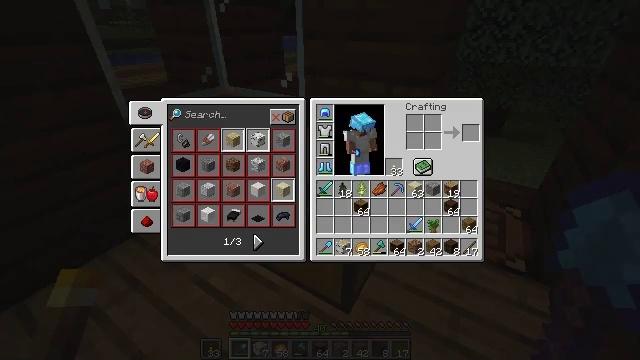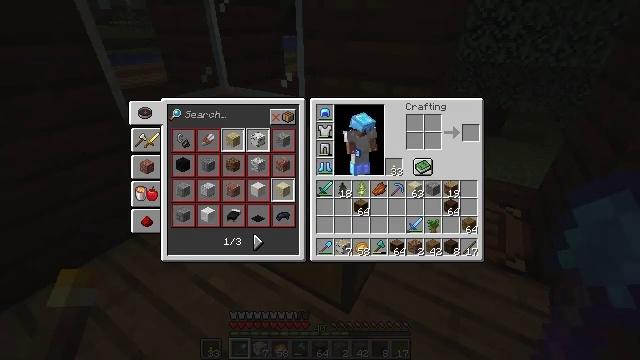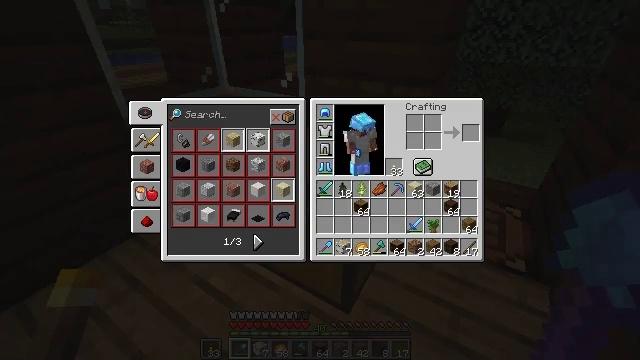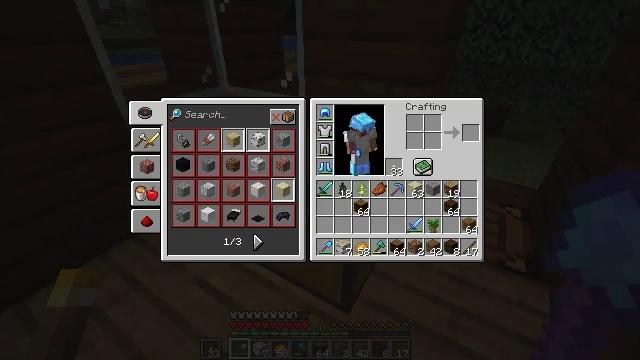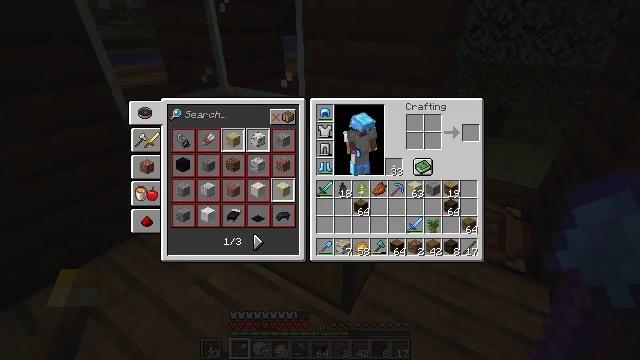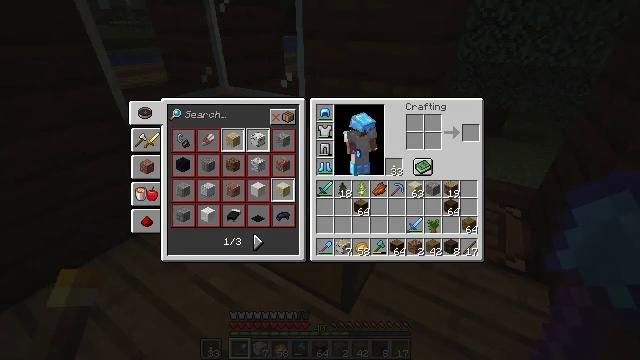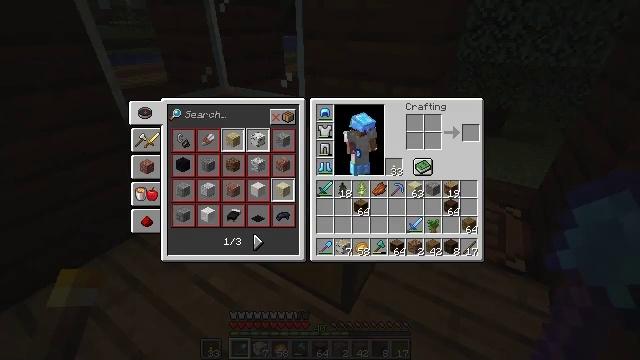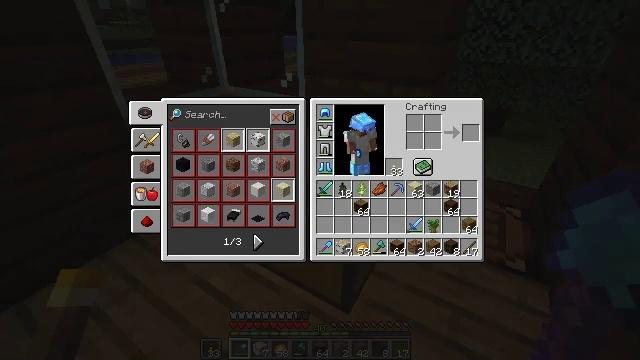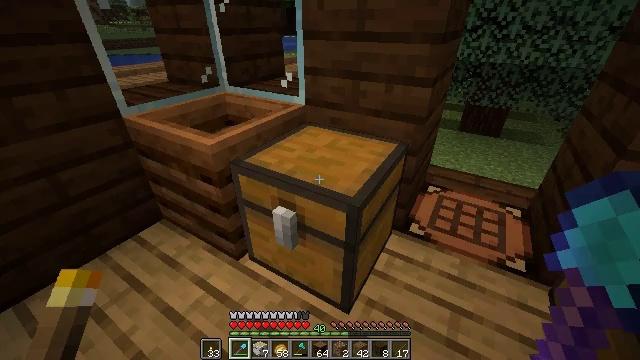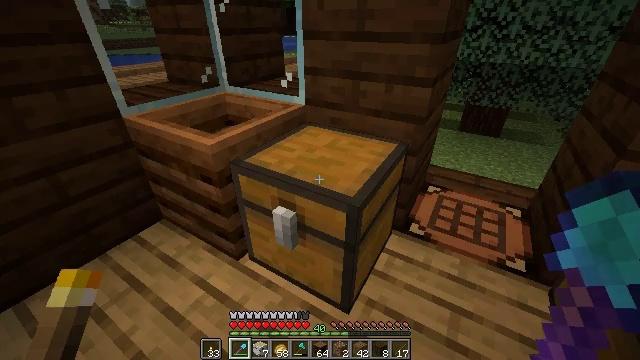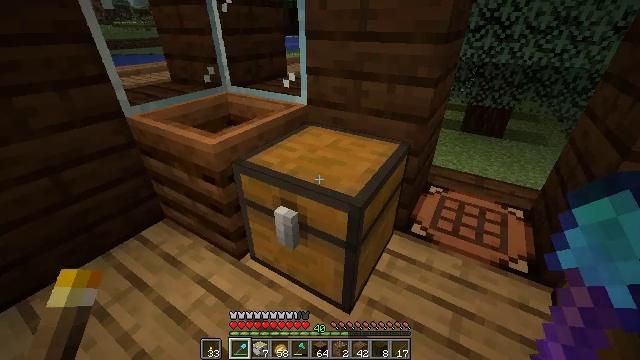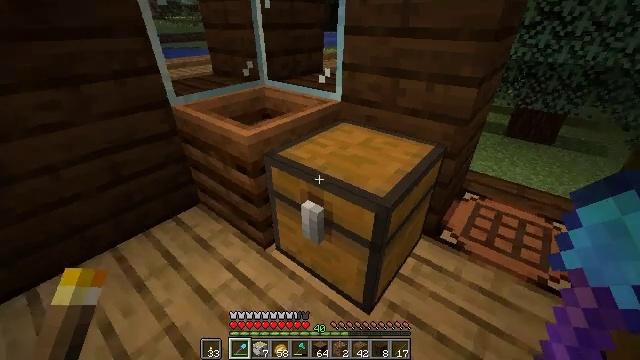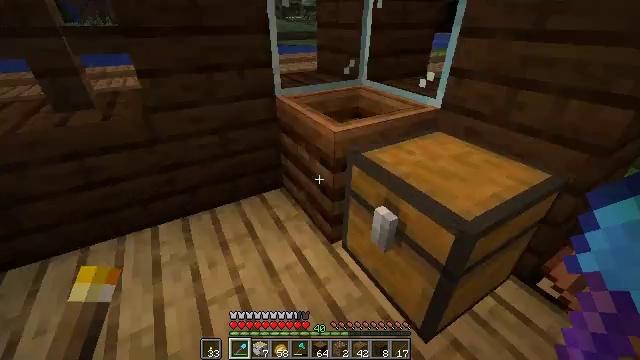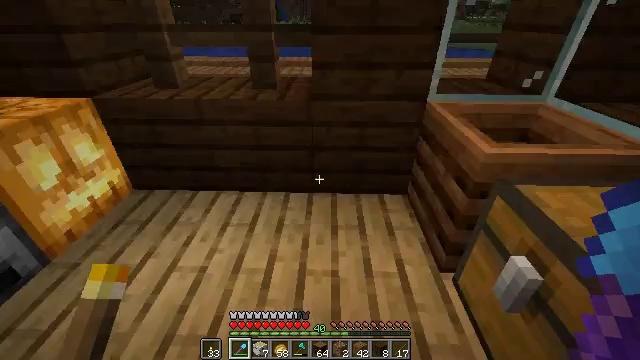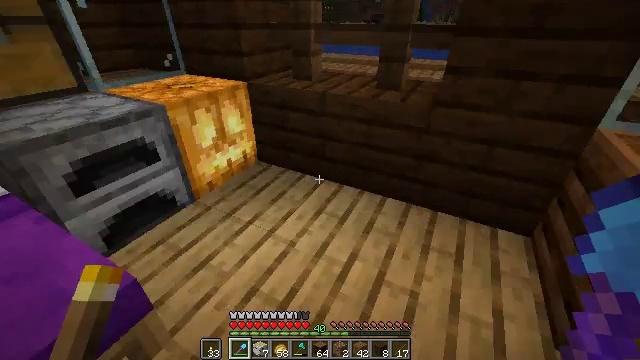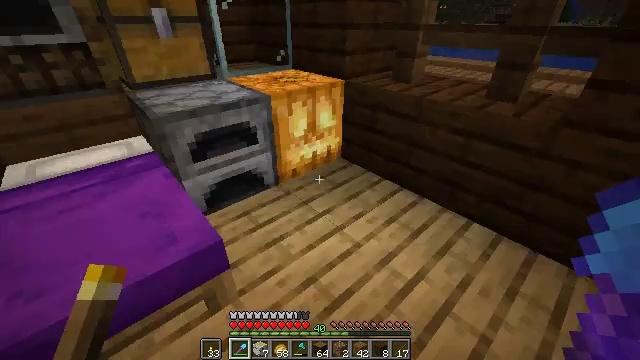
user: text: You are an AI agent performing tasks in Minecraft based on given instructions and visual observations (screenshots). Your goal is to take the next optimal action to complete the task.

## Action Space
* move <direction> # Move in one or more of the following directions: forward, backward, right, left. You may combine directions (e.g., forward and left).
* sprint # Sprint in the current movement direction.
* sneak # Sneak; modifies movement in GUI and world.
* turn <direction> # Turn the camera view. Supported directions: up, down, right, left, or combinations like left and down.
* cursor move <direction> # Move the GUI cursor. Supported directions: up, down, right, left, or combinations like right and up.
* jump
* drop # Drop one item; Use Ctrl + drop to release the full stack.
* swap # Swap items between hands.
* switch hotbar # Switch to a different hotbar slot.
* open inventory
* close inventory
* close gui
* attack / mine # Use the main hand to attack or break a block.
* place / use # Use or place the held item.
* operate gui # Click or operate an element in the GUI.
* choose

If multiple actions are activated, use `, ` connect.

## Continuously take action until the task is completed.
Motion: motion action
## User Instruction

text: Open the crafting table interface and craft a light gray bed.
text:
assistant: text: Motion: no_op
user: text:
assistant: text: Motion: no_op
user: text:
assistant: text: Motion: no_op
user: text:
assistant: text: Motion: no_op
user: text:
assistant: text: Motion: no_op
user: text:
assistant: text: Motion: no_op
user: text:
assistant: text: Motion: no_op
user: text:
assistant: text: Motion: no_op
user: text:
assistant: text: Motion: no_op
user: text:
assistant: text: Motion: no_op
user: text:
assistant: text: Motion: turn left
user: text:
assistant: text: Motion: turn left
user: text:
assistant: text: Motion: turn left
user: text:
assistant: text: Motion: turn left
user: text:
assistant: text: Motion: turn left
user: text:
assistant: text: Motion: turn left
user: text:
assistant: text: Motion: turn left
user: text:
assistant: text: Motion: turn left
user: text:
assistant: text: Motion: turn left
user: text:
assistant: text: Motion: no_op
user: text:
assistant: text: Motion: turn right and up
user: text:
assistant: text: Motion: turn right and up
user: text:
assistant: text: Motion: turn right and up
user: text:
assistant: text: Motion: turn right and up
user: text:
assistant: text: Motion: turn right and up
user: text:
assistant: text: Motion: turn right
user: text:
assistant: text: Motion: use / place
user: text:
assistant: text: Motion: use / place
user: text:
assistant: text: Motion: use / place
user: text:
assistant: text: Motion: use / place